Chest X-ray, AP view. Patient: 30 years old, sex F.
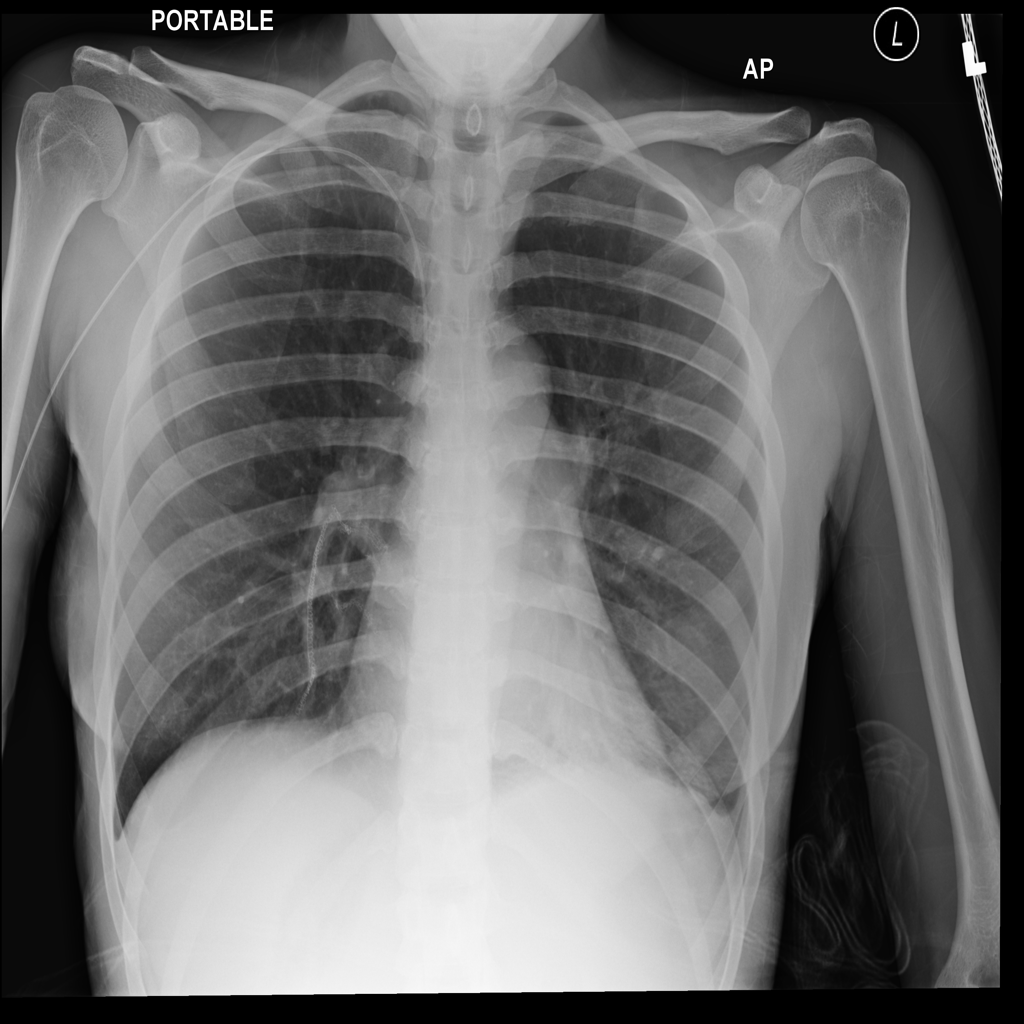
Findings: No Finding